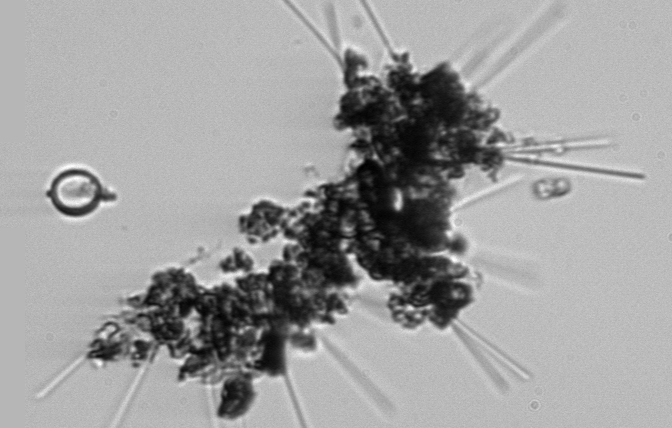
Label: Asterionellopsis_glacialis